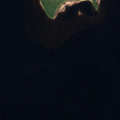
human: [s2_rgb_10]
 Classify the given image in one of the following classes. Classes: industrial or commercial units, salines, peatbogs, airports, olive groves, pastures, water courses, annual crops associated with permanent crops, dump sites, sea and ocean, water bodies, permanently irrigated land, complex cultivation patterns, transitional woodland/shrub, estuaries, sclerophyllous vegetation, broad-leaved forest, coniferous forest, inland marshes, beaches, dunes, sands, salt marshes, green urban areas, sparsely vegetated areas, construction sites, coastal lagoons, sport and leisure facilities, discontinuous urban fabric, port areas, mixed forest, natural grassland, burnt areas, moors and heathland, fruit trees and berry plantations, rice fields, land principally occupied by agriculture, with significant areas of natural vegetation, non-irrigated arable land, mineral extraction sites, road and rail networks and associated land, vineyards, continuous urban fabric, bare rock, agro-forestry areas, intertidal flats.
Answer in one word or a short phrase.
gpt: coniferous forest, water bodies